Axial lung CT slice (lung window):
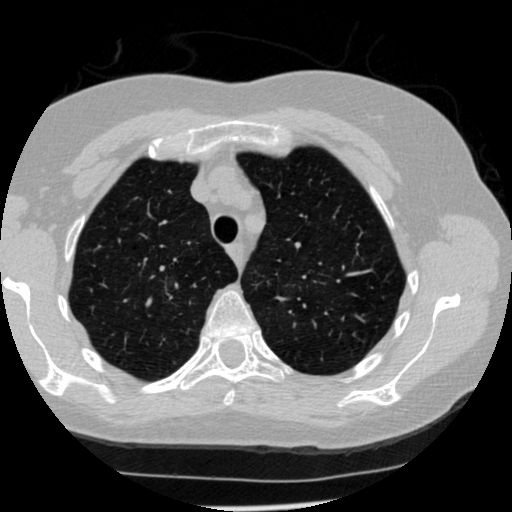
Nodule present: no